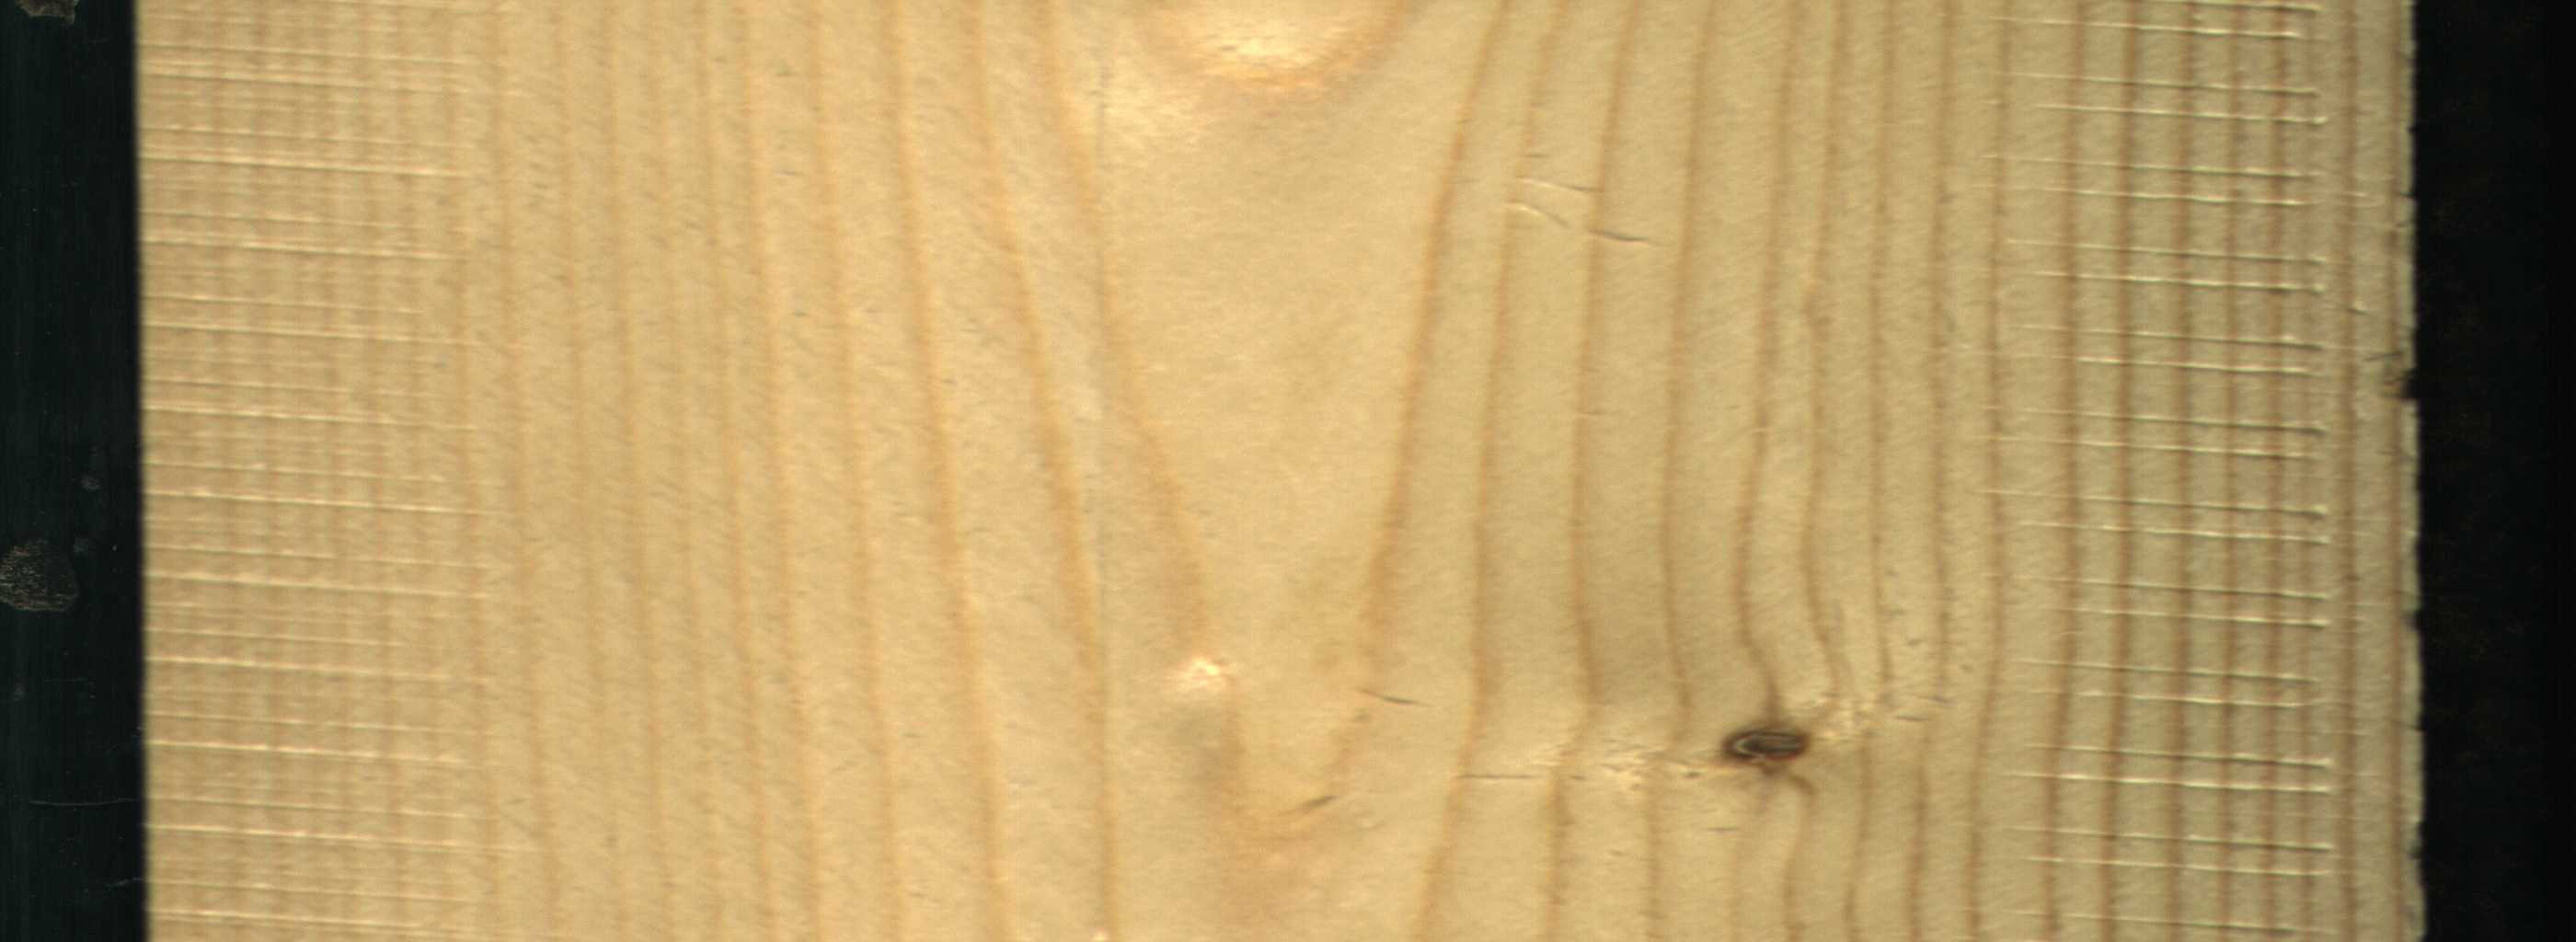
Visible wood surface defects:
Live_Knot